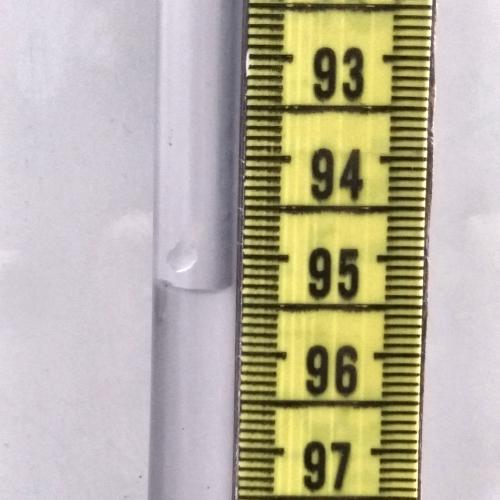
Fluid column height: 95.4 cm